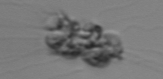
Label: Leptocylindrus_mediterraneus